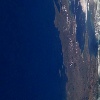
Label: water